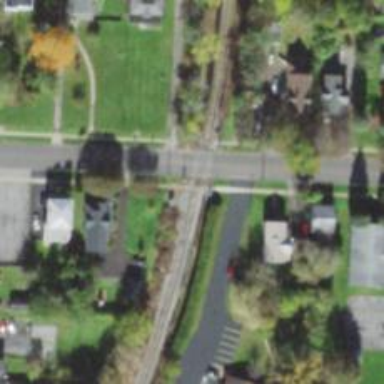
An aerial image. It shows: Crossing for the railway.